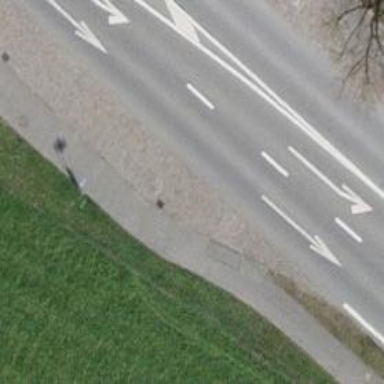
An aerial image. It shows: Platform for public transport on the road.